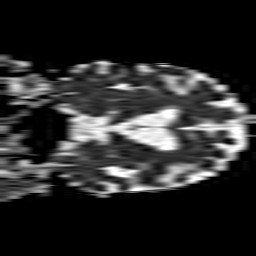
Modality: ADC
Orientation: coronal
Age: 88
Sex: male
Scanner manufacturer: philips
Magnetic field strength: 1.5 T
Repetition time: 4.6 s
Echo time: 0.07971 s